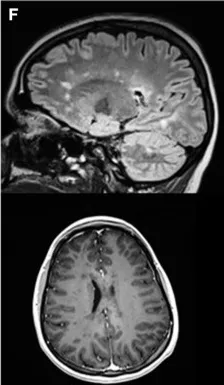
MRI and serological monitoring of the disease course. (A-F) Sagittal FLAIR and axial T1 gadolinium (Gad) sequences. (F) At 44 days after cyclophosphamide treatment, no more Gad enhancement was detectable.
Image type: radiology (mri)